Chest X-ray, PA view. Patient: 42 years old, sex F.
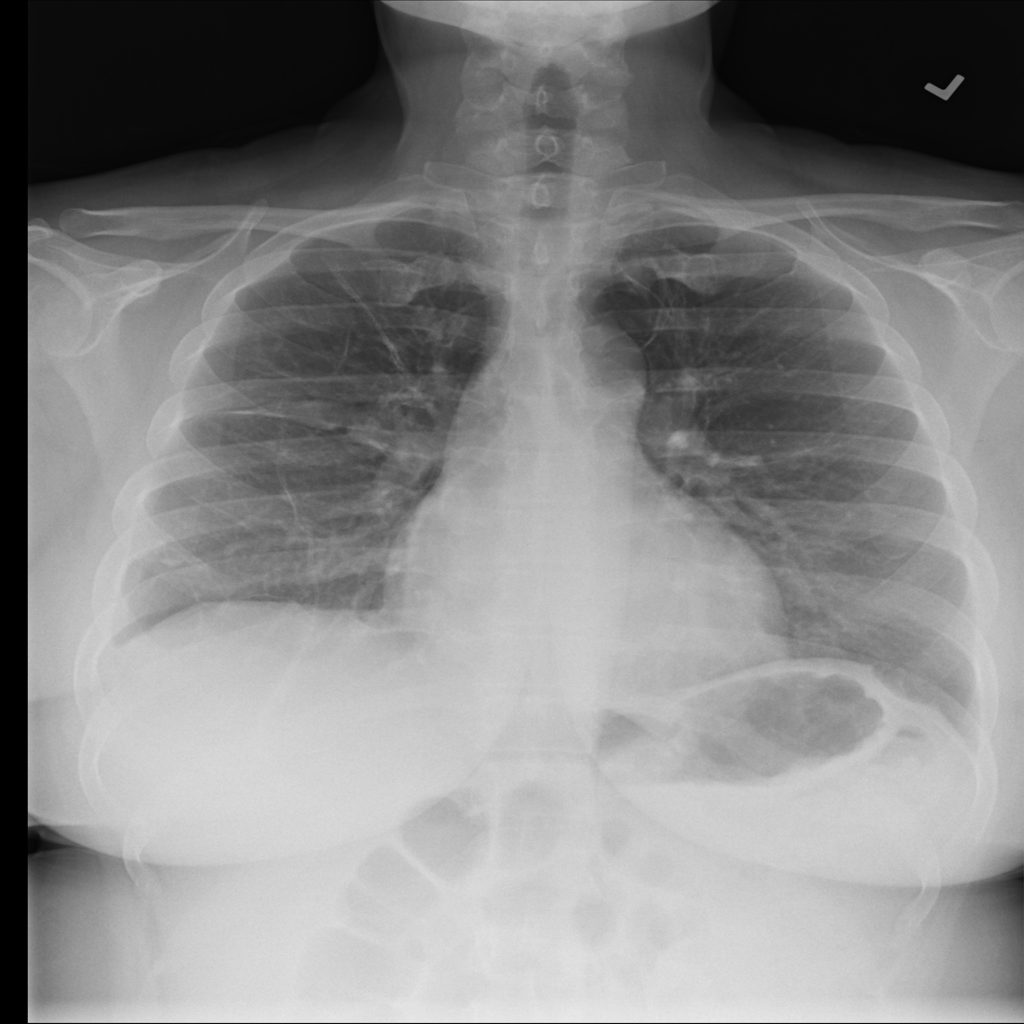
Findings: Nodule